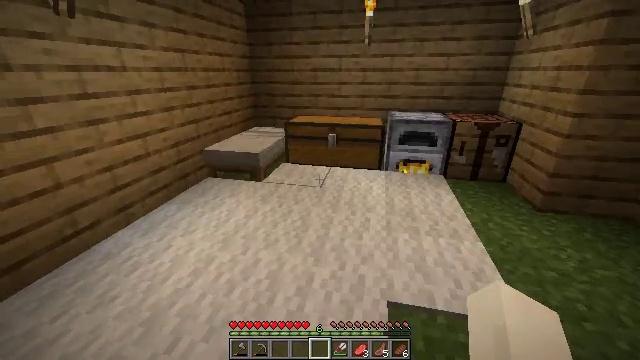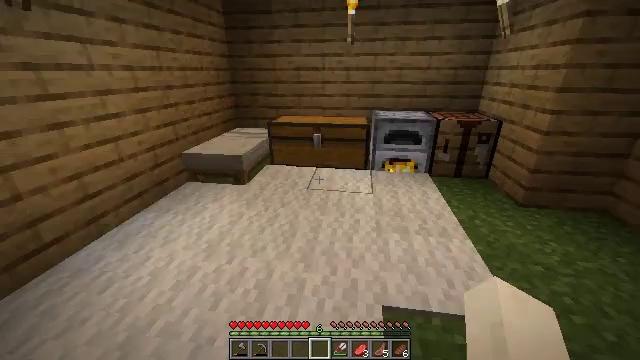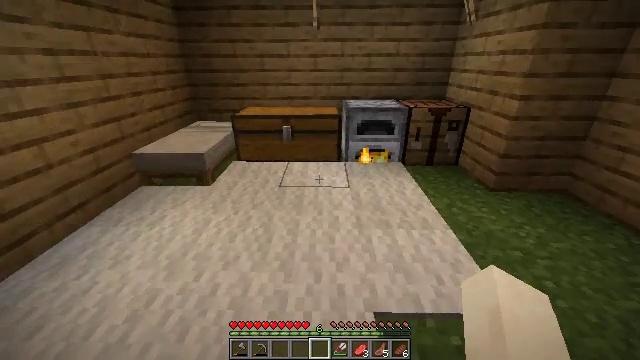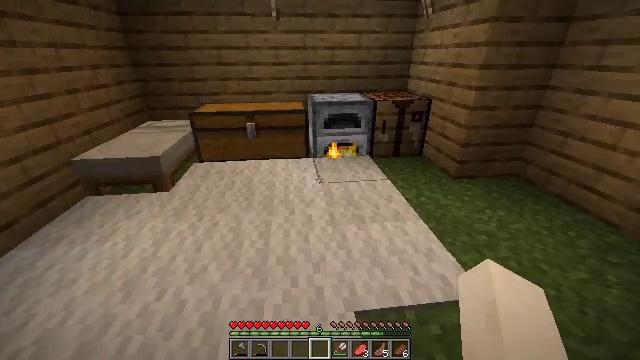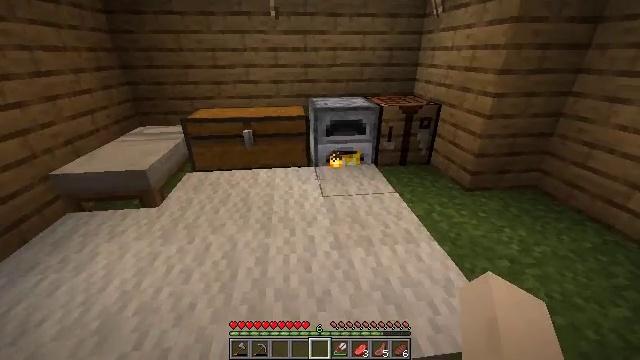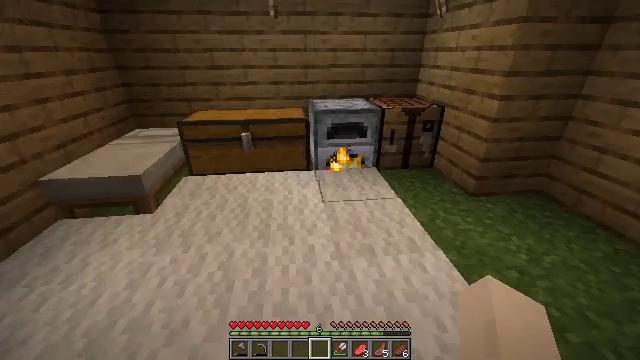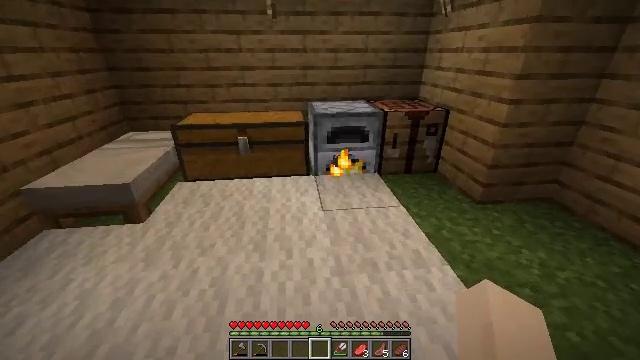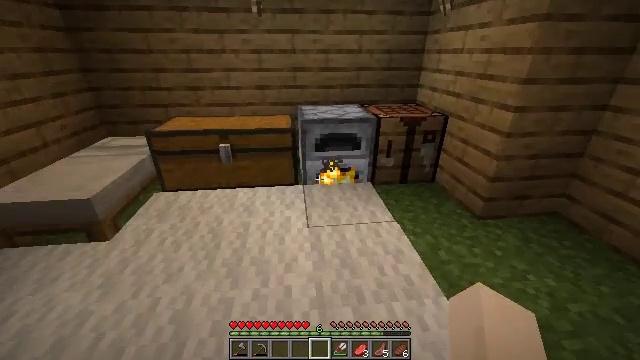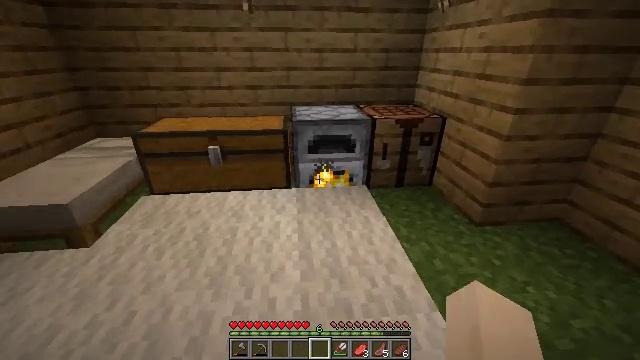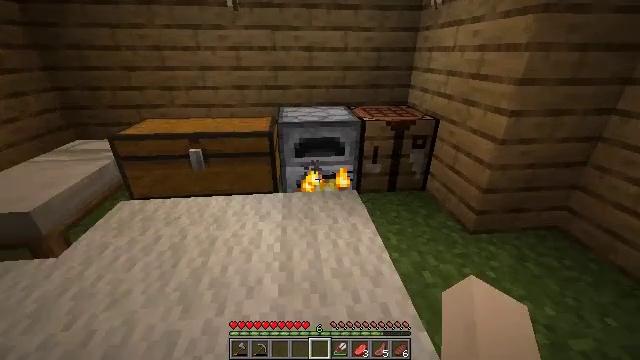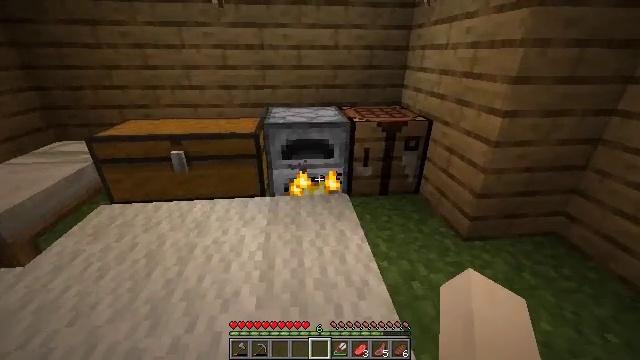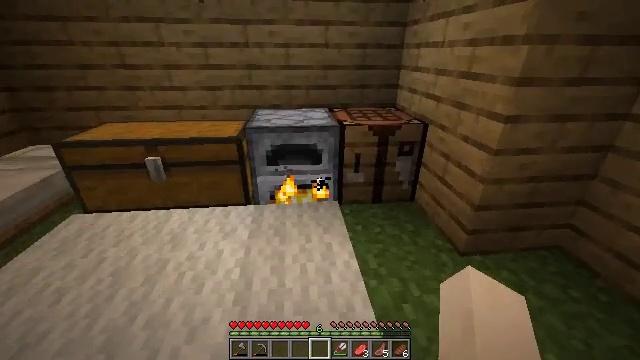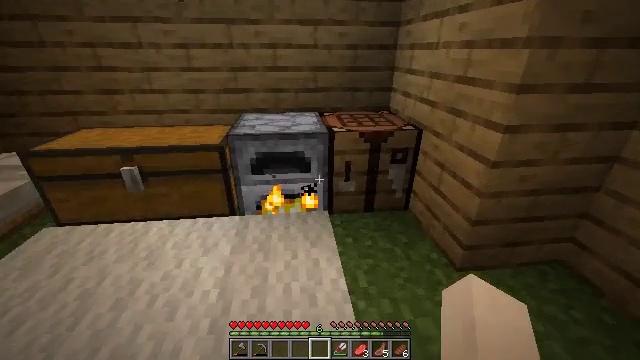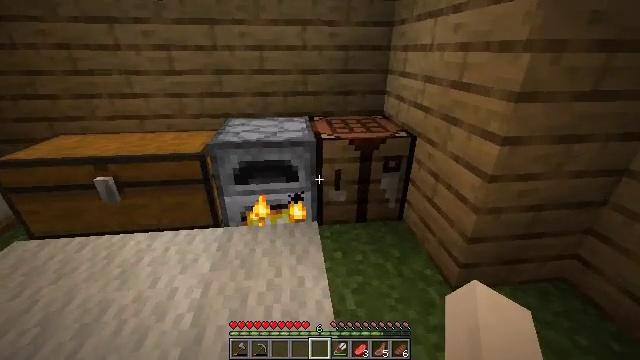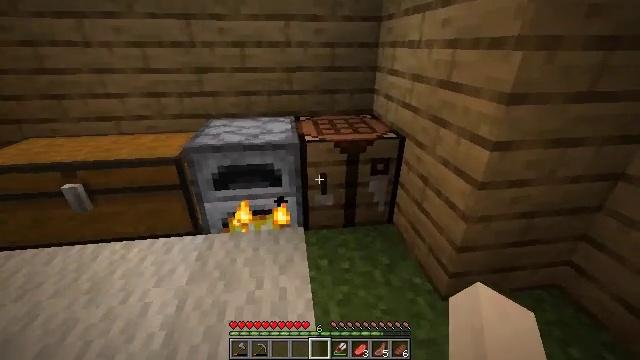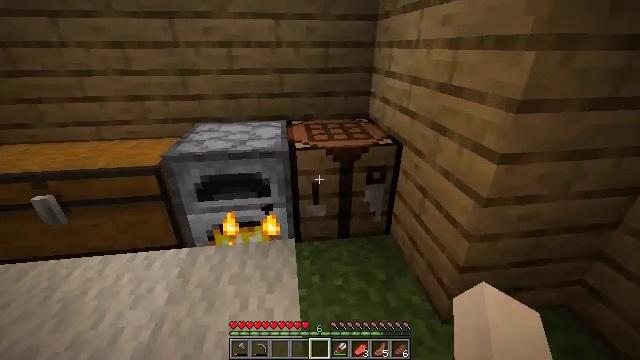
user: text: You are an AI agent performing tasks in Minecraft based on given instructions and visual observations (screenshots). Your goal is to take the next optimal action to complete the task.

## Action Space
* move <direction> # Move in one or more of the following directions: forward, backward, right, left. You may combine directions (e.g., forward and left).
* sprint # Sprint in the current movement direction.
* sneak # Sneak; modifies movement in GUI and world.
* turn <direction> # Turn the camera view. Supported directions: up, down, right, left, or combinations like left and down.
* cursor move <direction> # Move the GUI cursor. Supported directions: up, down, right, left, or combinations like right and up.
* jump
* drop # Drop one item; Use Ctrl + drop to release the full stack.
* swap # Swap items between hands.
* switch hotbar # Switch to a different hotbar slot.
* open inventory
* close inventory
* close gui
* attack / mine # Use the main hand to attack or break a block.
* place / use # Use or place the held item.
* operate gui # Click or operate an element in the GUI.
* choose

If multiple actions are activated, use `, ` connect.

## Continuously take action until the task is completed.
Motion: motion action
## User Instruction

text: Use the crafting table to craft a white carpet.
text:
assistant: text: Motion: move forward, turn right
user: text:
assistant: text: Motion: move forward, turn right and down
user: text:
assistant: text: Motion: move forward, turn right and down
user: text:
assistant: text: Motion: move forward
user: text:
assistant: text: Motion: move forward
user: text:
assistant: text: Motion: move forward and move right
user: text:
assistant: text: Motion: move forward and move right
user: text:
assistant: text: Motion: move forward and move right
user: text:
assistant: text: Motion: move forward and move right
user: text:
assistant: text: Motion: move forward and move right
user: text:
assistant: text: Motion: move forward
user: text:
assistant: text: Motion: move forward and move right
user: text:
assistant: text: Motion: move forward and move right
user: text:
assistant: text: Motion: move forward and move right, turn right
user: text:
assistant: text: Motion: move forward
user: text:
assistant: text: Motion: move forward, turn down, use / place
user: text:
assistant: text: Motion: move forward, turn left and down, use / place
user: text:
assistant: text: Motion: use / place
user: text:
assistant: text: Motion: turn right, use / place
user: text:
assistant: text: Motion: no_op
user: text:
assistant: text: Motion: no_op
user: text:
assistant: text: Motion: no_op
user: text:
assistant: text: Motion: cursor move right and down
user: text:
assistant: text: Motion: cursor move right
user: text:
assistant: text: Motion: no_op
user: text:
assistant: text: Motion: no_op
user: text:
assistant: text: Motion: cursor move right
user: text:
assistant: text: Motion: no_op
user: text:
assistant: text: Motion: no_op
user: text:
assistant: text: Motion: no_op